Chest X-ray. View position: PA
Patient age: 63
Patient sex: M
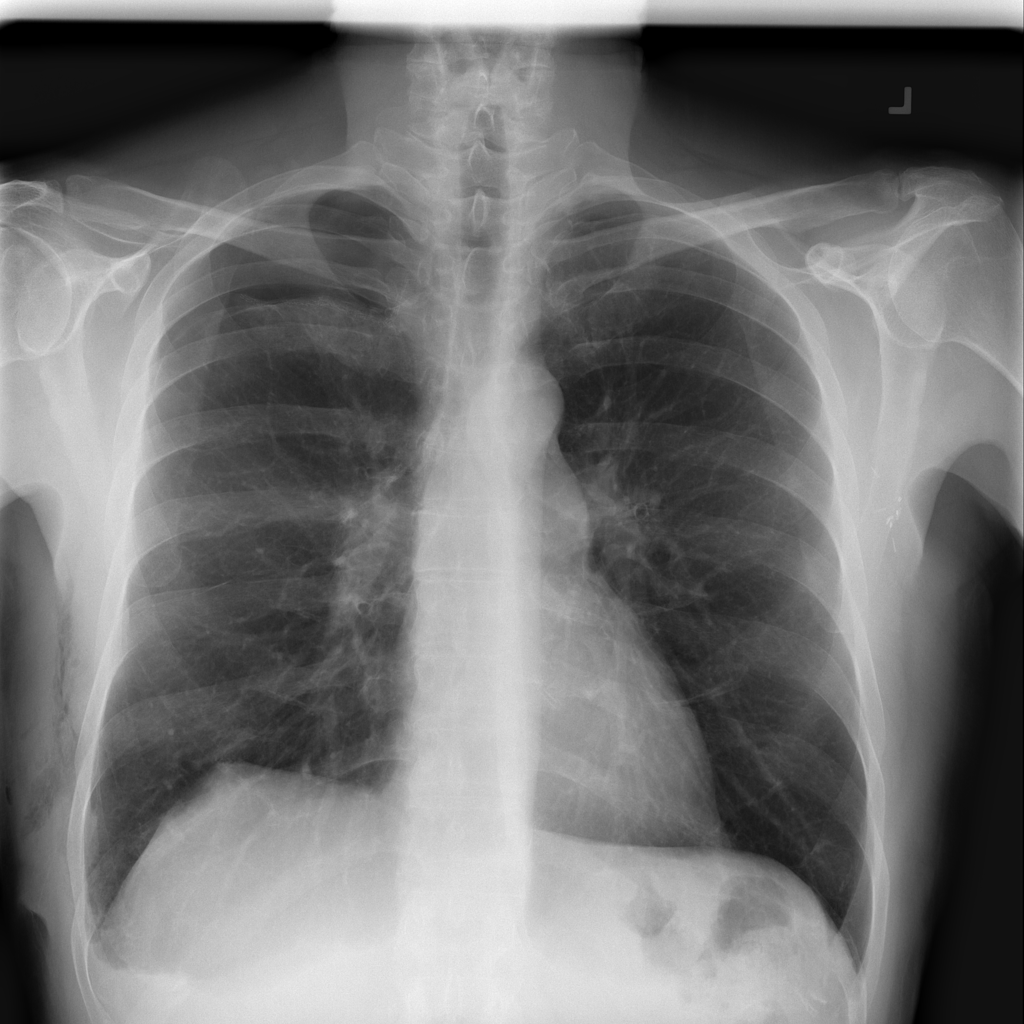
Finding: Pneumothorax